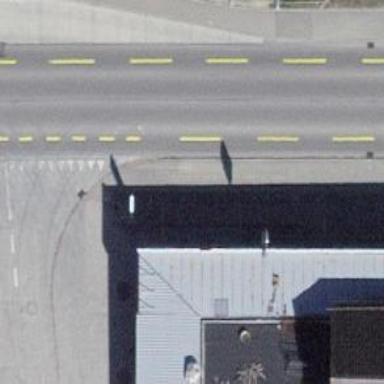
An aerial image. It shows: Place where you can refuel your vehicle and also get it repaired - fuel station with car repair shop.